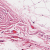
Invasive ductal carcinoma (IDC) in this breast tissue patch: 0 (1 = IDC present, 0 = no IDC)